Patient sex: M
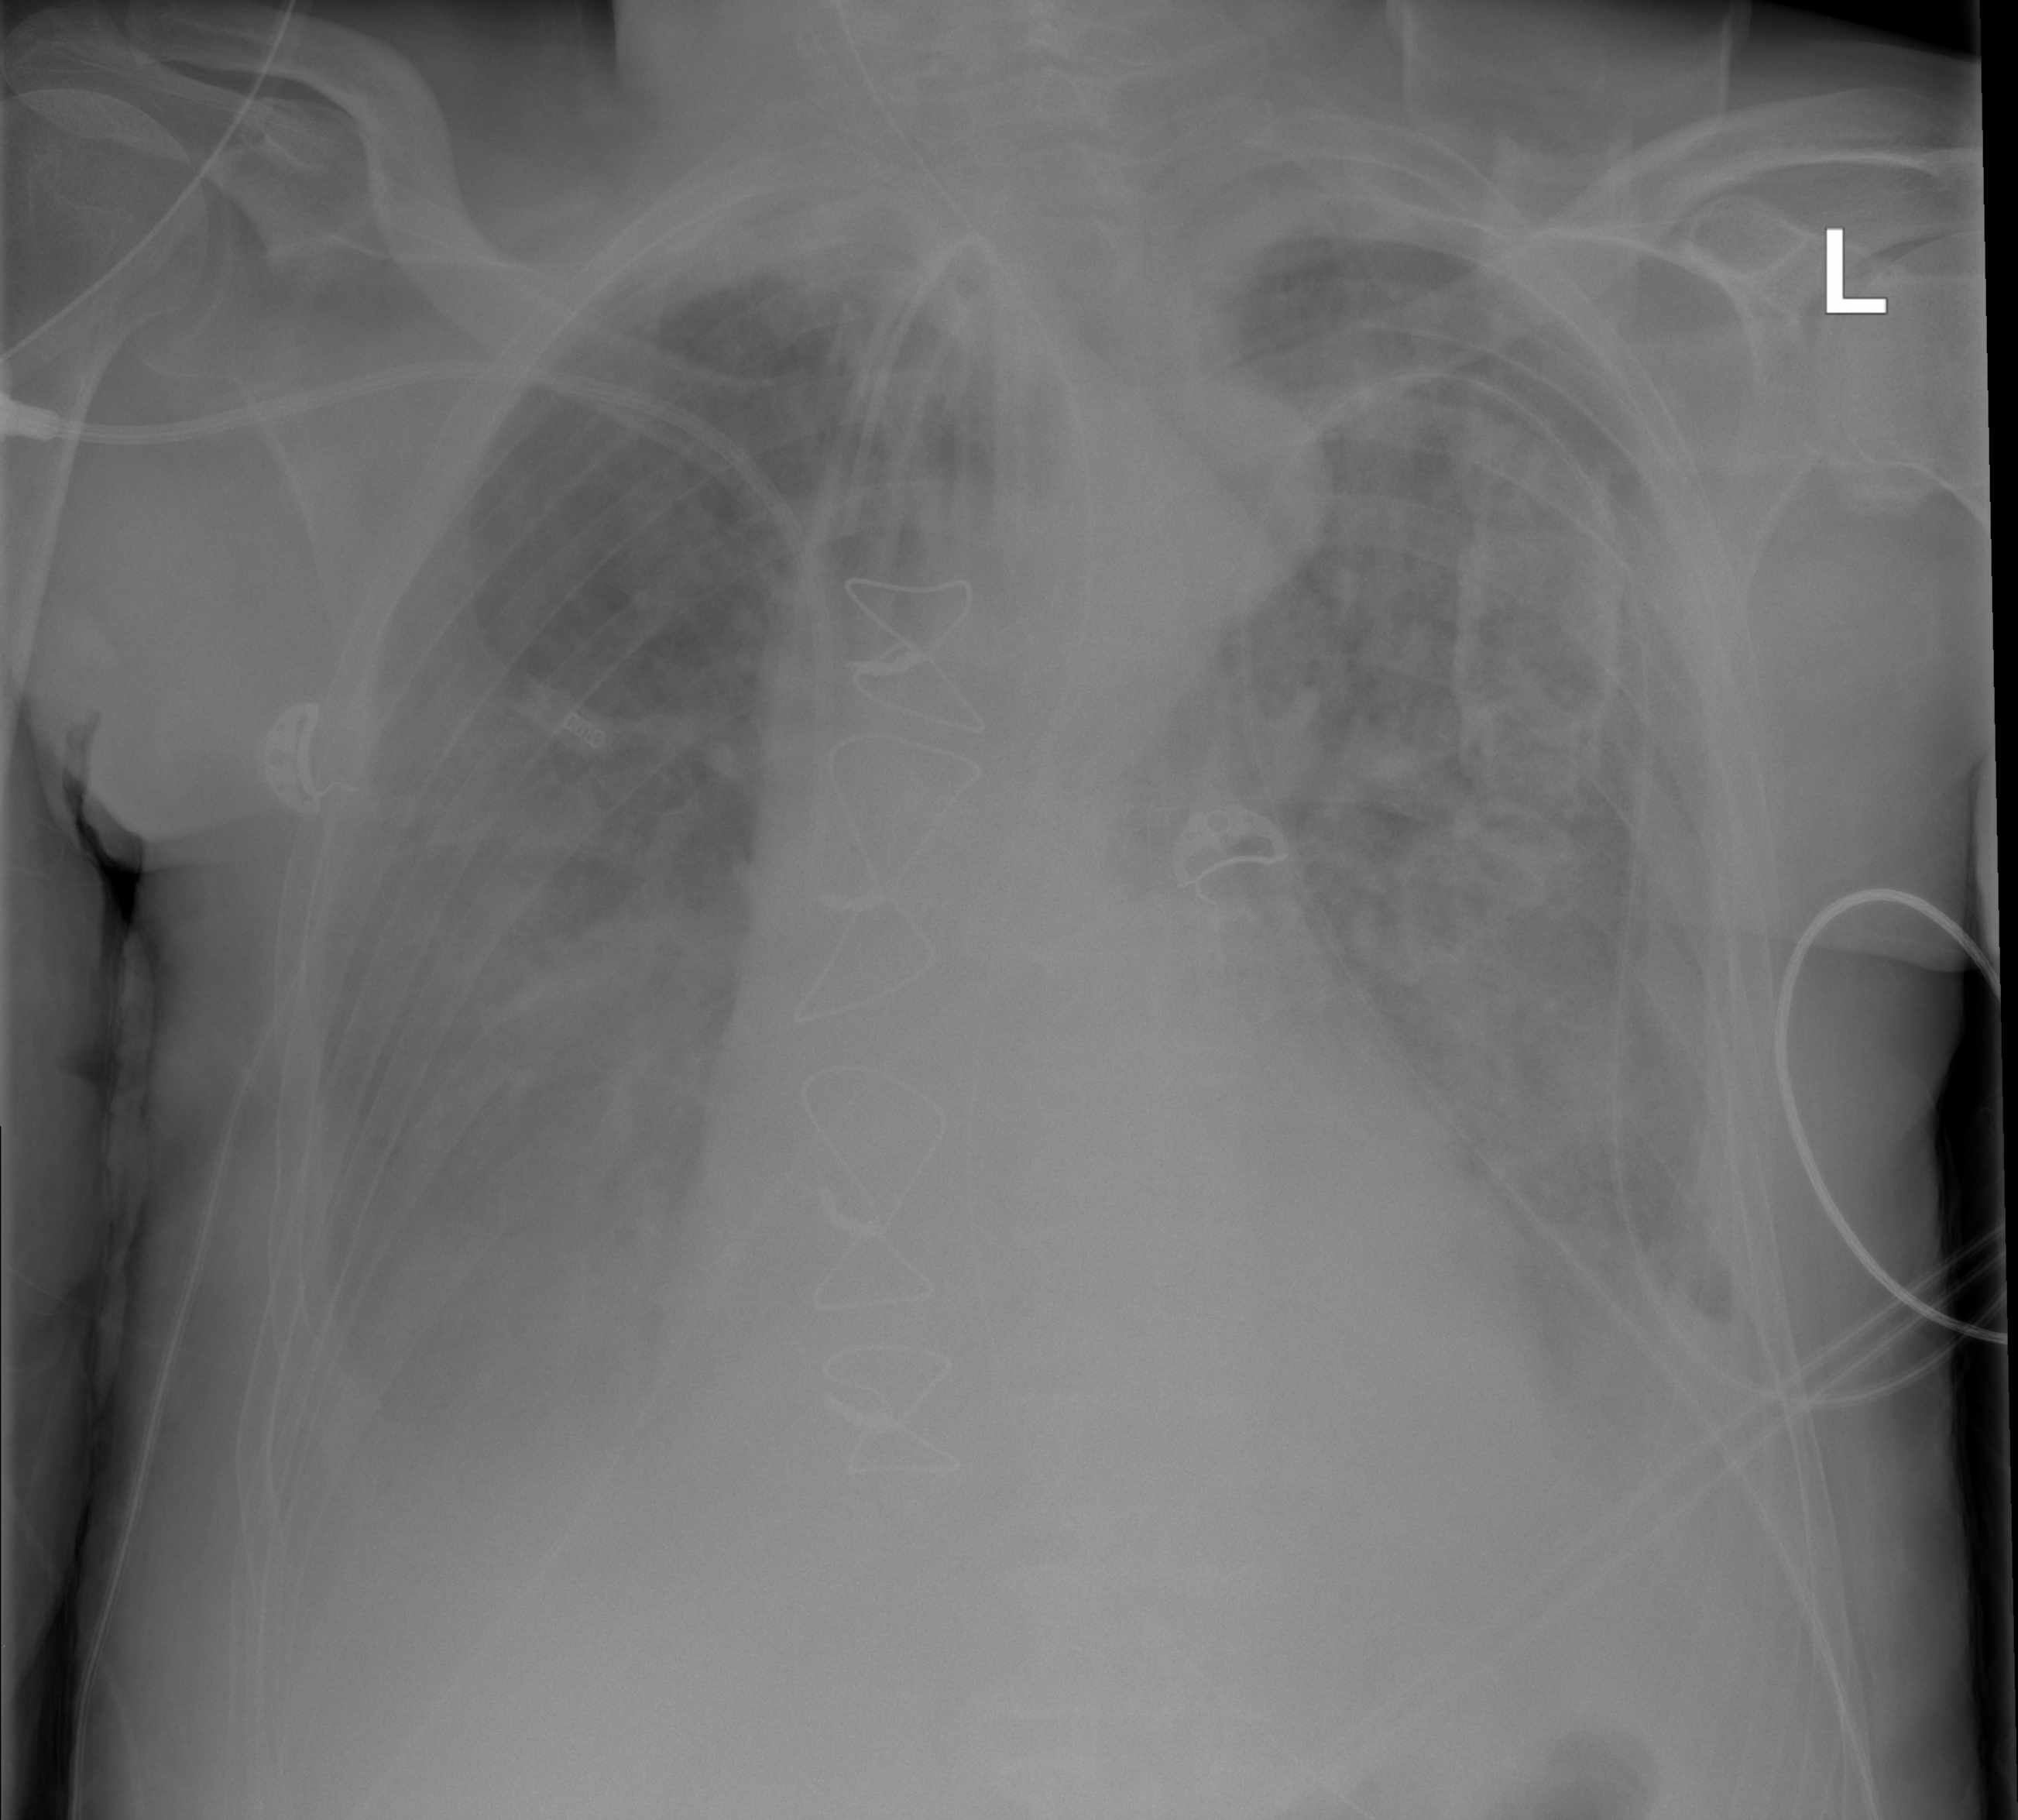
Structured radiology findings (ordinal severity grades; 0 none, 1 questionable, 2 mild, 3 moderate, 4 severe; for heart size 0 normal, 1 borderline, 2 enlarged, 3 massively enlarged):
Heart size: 0
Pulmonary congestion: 2
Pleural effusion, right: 3
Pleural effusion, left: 2
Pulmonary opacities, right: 2
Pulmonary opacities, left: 3
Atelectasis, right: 2
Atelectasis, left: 3